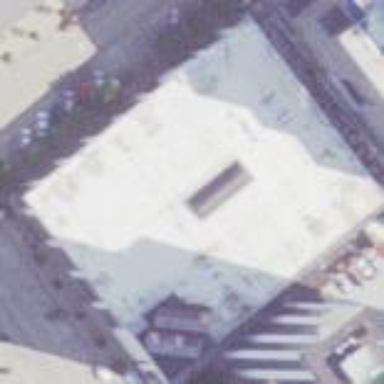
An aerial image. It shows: White commercial building.